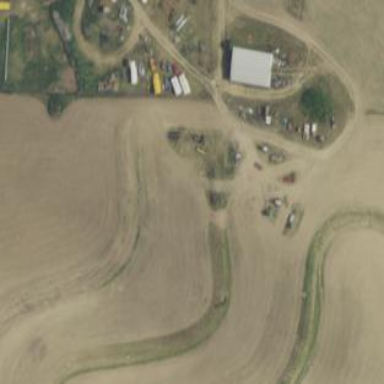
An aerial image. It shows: Farmyard area.